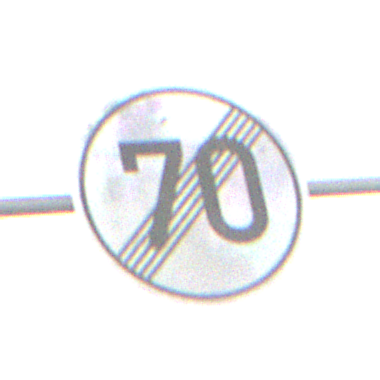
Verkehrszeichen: EndeGeschwindigkeit70
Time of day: SunriseSunset
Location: Outdoor (Nature)
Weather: PartlyCloudy
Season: Summer
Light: Natural